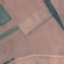
Land use / land cover: AnnualCrop